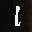
Label: 1